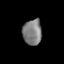
Tissue: lung
Cell type: Smooth muscle cells
Senescence score: 0.5684
Nuclear area (px): 479
Mean DAPI intensity: 125.056